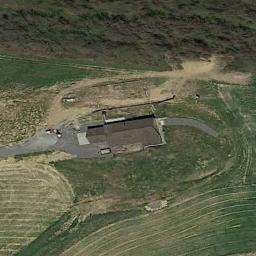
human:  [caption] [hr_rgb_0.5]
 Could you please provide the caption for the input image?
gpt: Circular swimming pools sit beside this house .

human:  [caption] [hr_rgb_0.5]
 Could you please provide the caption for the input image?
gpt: In a sparse residential area there is a grey house and many trees surrounded by grass .

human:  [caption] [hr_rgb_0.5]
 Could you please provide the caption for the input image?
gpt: A  building in a sparse residential .

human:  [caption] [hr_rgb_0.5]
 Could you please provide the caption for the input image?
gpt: The sparse residential is on the grass next to some trees .

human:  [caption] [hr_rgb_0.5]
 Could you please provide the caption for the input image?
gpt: A sparse residential area with a brown building on the green meadow .